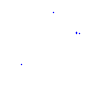
Particle: proton